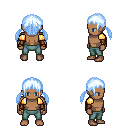
a pixel art fantasy rpg character, male body template, human, dark skin, gold arm armor, teal pants, white cyan twin-tailed hairstyle, leather bracers, four views (front, back, left, right), 2x2 character sprite sheet, small pixel art, hard edges, no anti-aliasing